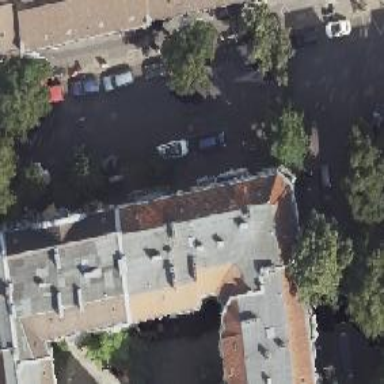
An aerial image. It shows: Parking lane.